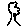
Label: tree